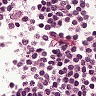
Metastatic tissue present: no